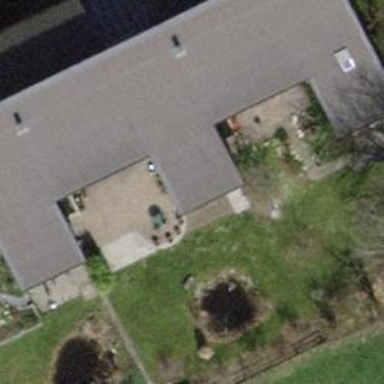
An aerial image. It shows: Terrace building.